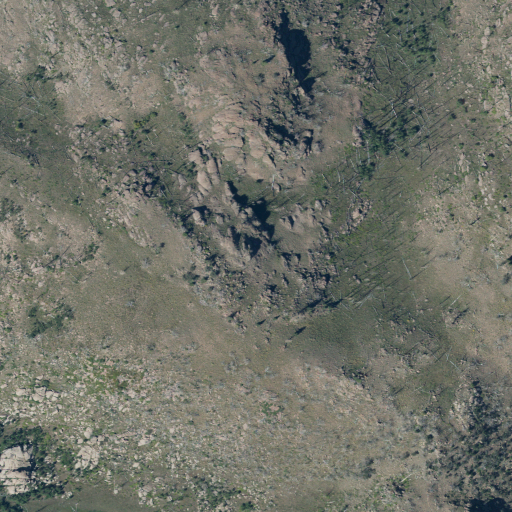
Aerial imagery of mountain in Utah named Timber Mountain containing shrub and evergreen forest